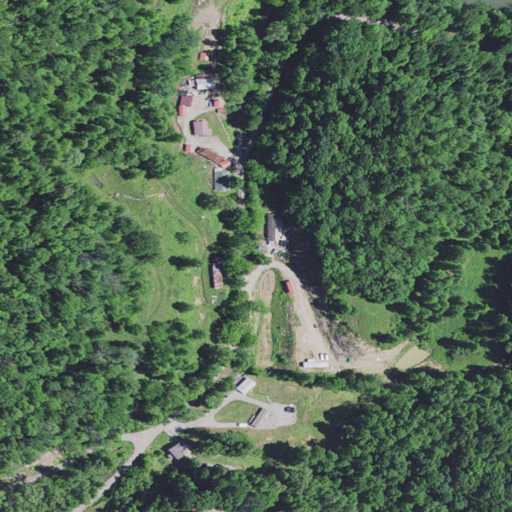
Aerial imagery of gap in Kentucky named Cotton Gap containing deciduous forest, open development, pasture, shrub, low intensity development, grassland, medium intensity development, and mixed forest